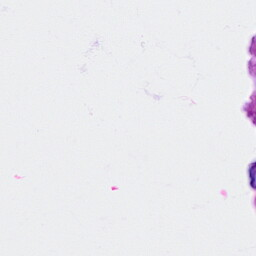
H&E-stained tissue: Ovarian